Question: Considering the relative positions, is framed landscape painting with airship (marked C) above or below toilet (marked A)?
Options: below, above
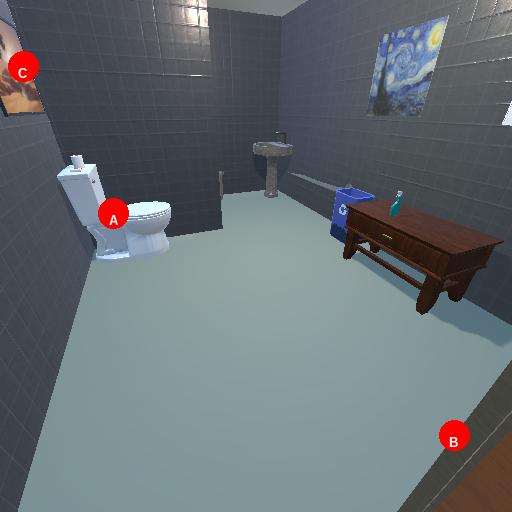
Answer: below